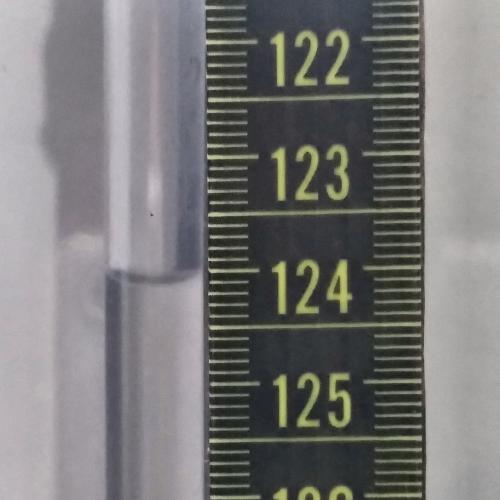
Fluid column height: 142.1 cm